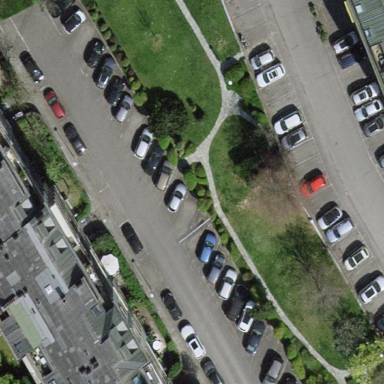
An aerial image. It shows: Lovely park for leisure and relaxation.